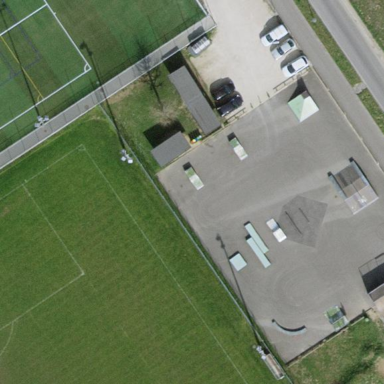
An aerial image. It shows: Pitch for leisure activities.